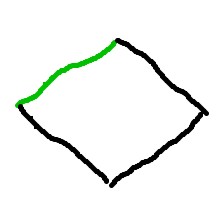
Shape: rhombus